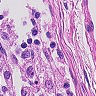
Metastatic tissue present: no